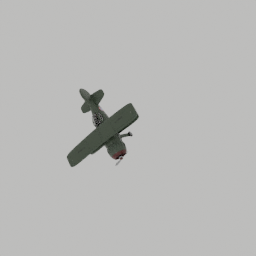
Label: mechanical